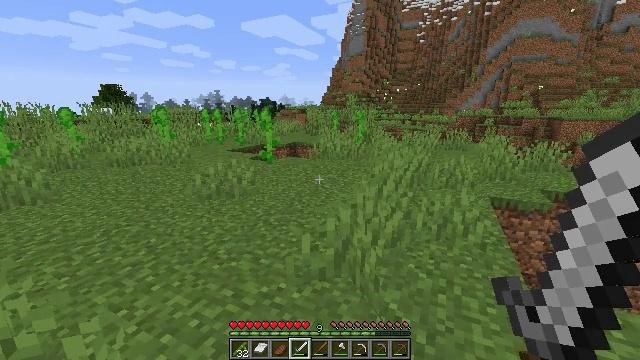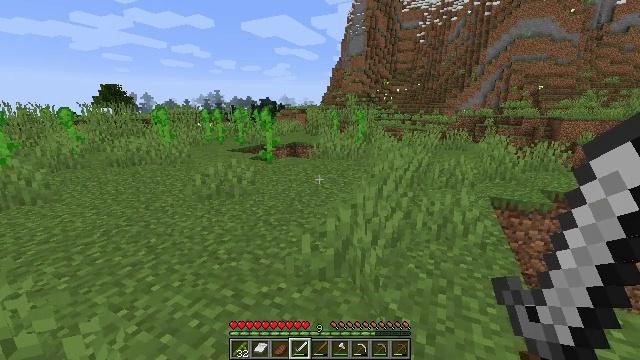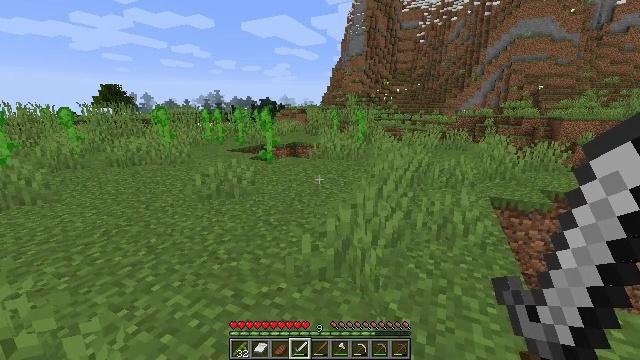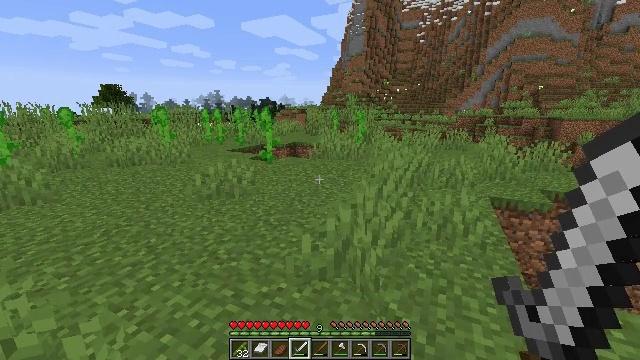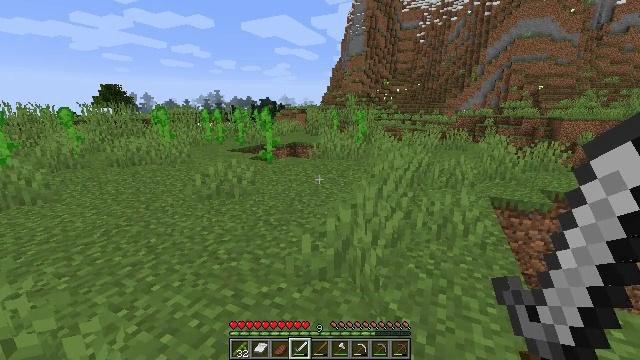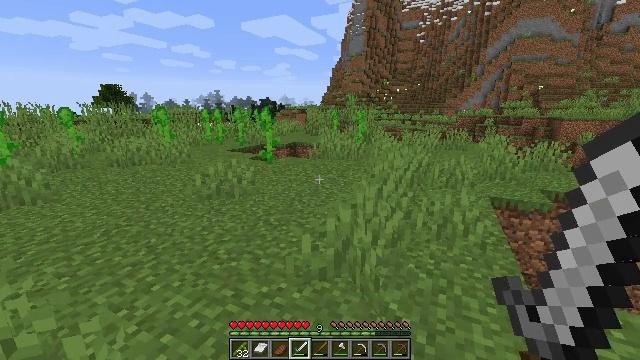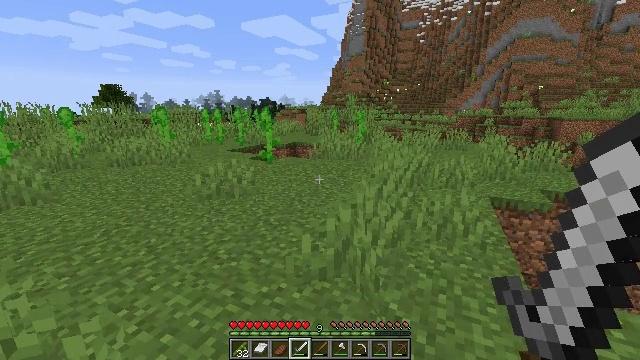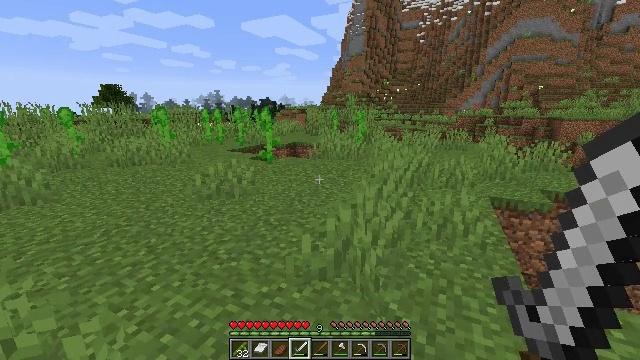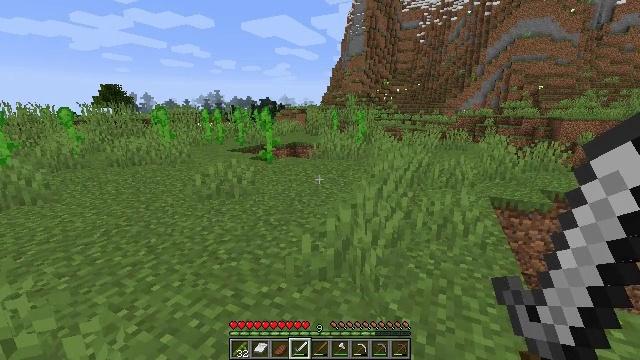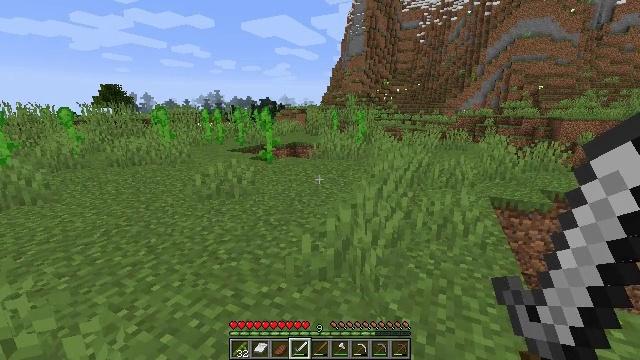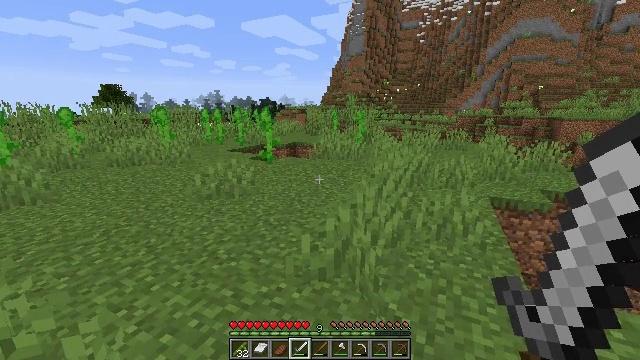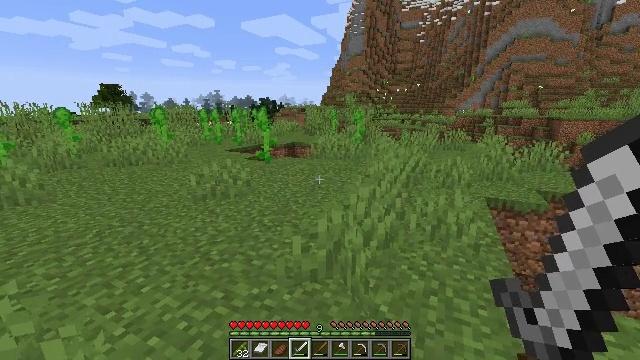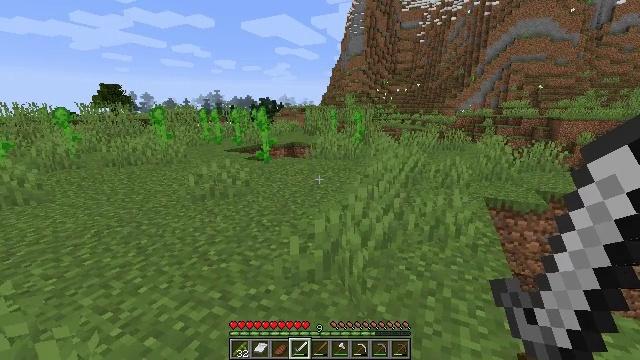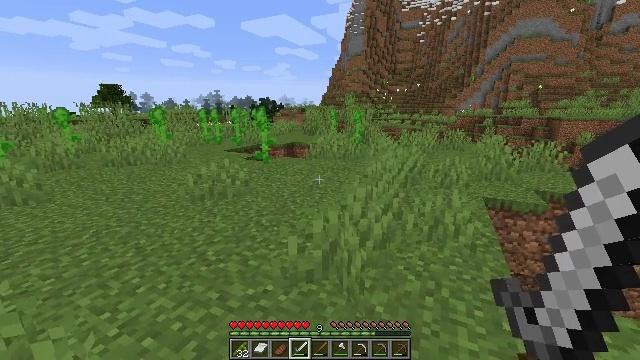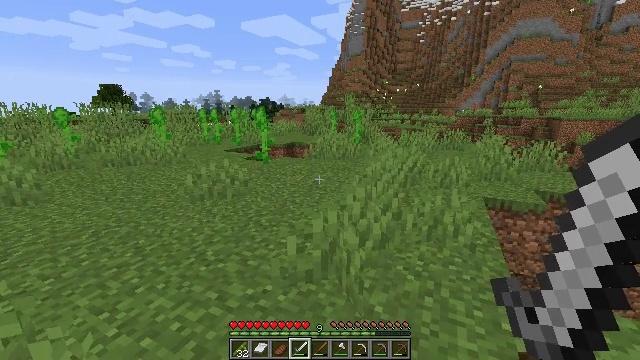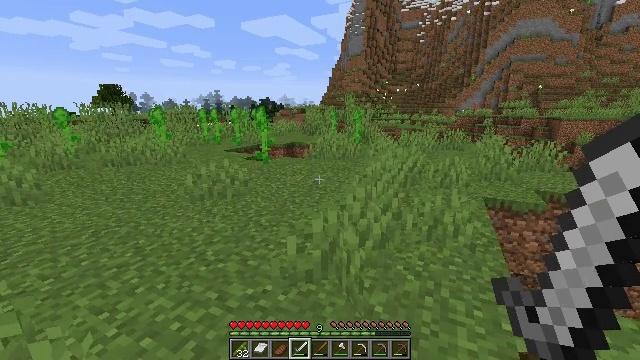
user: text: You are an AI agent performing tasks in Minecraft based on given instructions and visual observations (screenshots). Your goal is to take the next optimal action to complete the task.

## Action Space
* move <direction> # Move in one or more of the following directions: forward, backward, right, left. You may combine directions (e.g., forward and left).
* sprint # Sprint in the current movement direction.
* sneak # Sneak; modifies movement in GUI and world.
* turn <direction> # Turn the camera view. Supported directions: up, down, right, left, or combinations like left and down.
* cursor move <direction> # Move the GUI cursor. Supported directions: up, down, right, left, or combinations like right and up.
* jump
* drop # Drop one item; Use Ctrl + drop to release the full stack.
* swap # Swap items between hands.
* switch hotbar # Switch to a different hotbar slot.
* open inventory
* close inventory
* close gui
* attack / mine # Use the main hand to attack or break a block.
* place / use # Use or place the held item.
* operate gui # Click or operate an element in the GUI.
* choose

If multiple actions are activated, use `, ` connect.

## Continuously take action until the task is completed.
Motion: motion action
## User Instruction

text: Break the sweet berry bush to collect berries.
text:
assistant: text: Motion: no_op
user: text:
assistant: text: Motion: no_op
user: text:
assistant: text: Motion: no_op
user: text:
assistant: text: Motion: no_op
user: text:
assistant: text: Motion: no_op
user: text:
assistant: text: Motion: no_op
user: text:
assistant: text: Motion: no_op
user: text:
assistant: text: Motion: no_op
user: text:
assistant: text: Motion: no_op
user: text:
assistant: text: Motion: no_op
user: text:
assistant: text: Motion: no_op
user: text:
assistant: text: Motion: no_op
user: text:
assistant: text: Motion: no_op
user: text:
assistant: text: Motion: no_op
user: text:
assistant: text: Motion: no_op
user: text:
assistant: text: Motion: no_op
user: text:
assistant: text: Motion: no_op
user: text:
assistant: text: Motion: no_op
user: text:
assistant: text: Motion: no_op
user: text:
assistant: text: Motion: no_op
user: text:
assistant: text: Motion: no_op
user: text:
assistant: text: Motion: no_op
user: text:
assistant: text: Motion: no_op
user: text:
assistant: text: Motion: no_op
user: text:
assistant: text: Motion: no_op
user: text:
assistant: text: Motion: no_op
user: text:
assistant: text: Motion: no_op
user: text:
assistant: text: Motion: no_op
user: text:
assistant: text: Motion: no_op
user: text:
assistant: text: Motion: no_op